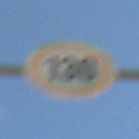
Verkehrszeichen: Geschwindigkeit130
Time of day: MorningAfternoon
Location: Outdoor (Nature)
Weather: PartlyCloudy
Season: NotSpecified
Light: Natural